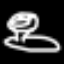
Label: frog